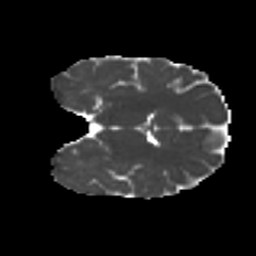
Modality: MD
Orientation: coronal
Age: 27
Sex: female
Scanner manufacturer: ge
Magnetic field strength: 3 T
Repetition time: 7.8 s
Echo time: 0.0606 s